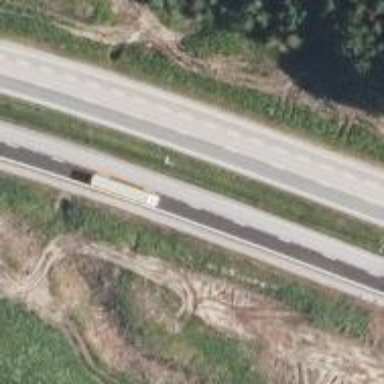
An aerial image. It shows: Asphalt motorway.